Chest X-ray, AP view. Patient: 1 years old, sex F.
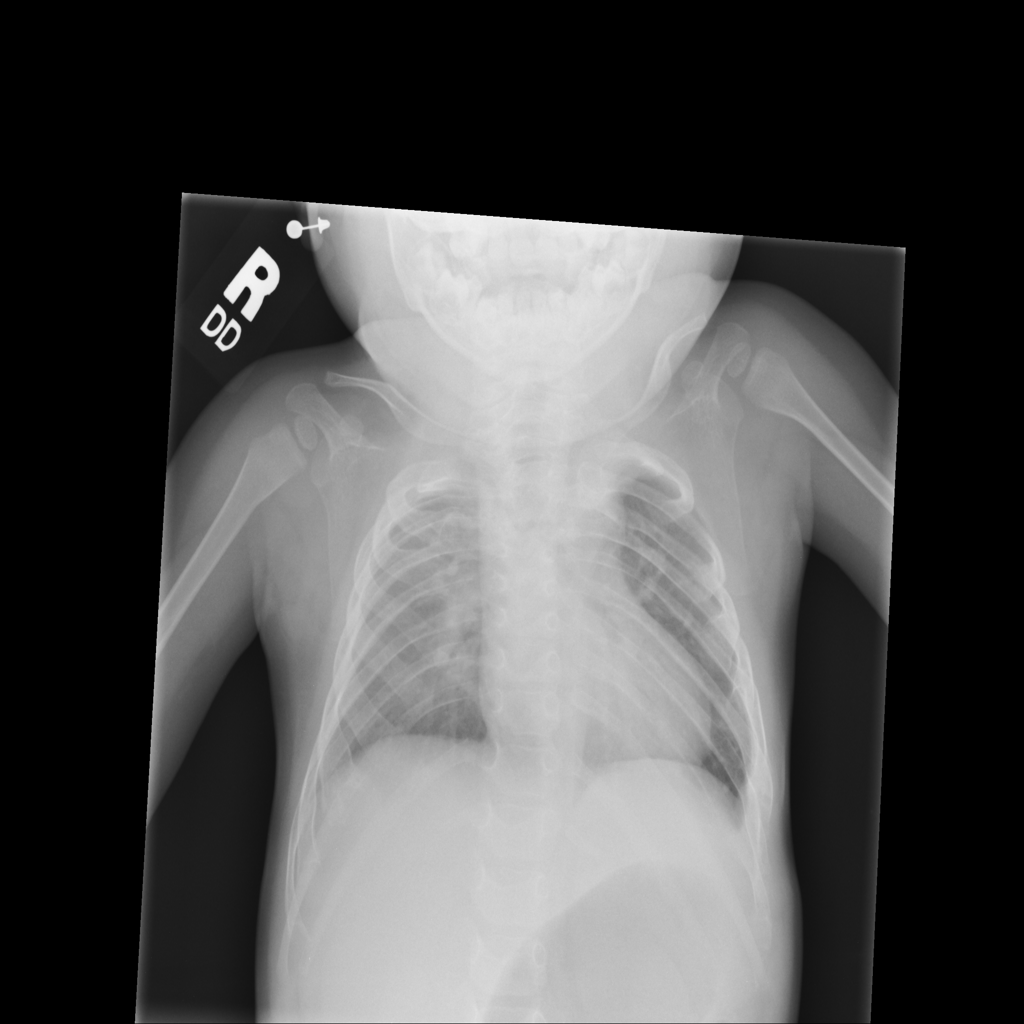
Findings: No Finding